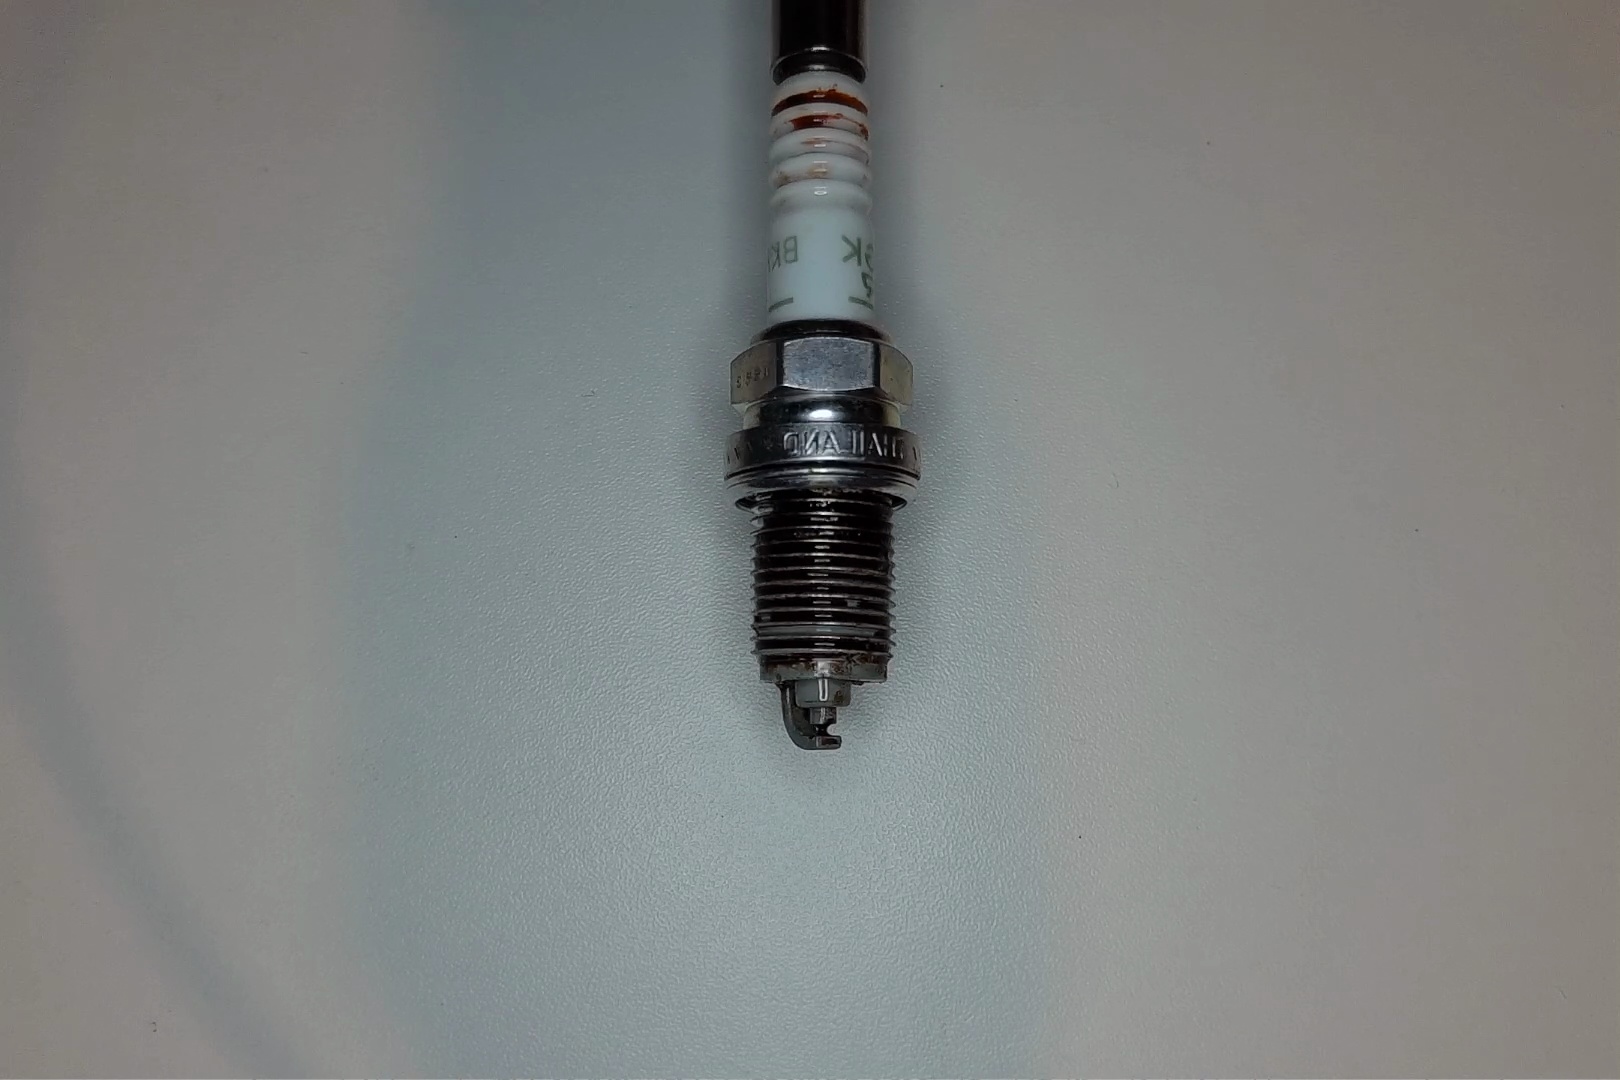
Label: anomaly